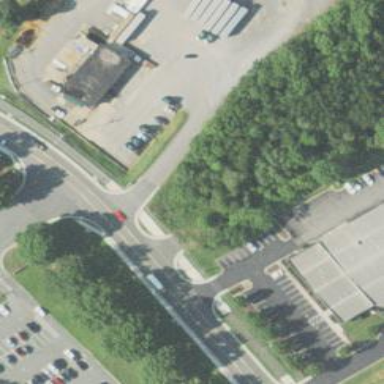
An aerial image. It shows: Unmarked crossing on cycleway.